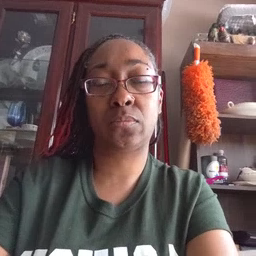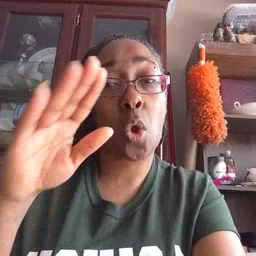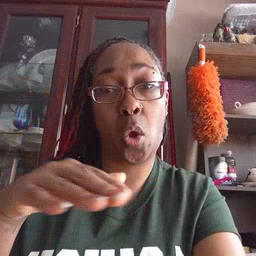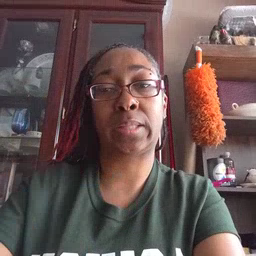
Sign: on